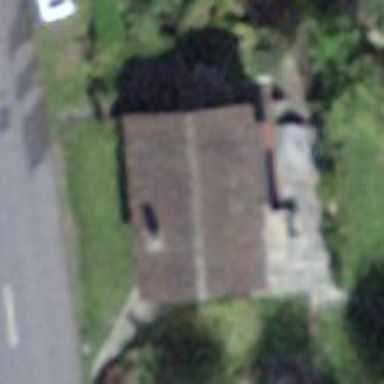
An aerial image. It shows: Detached building.